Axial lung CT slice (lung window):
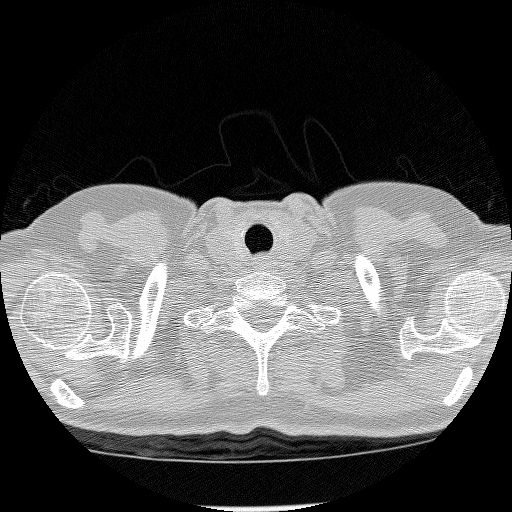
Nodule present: no